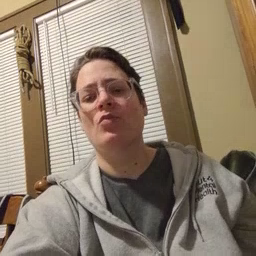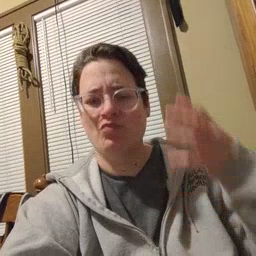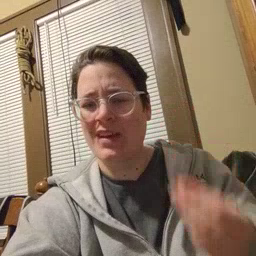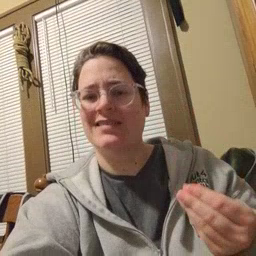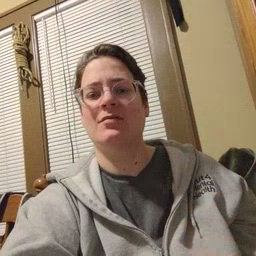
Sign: wet